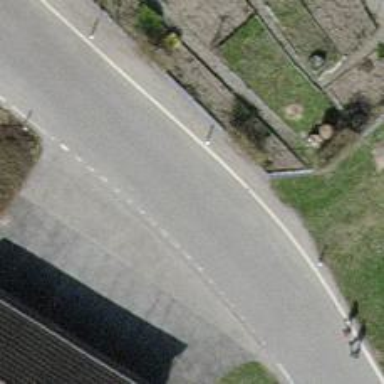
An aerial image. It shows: Tertiary road.